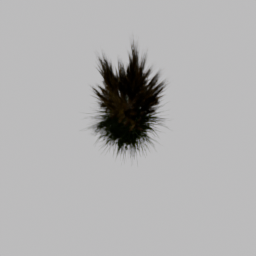
Label: nature